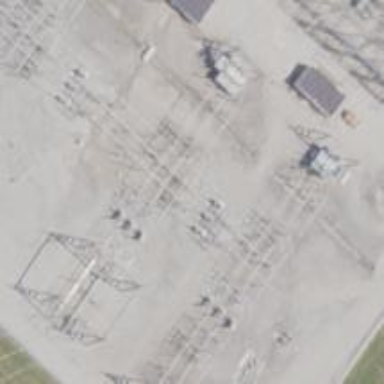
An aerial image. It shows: Switch for power supply.